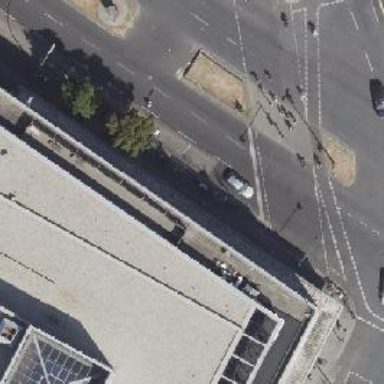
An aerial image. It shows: Footway road through building passage tunnel.